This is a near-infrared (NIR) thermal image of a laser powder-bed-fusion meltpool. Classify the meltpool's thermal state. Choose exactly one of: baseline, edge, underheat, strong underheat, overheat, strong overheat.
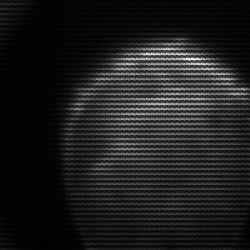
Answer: edge